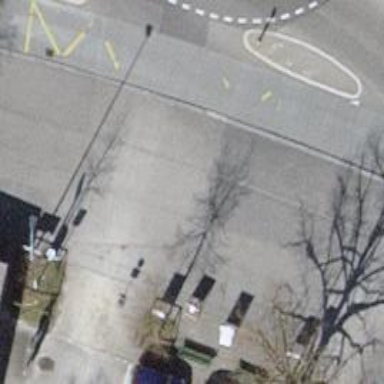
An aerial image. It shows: Platform for public transport. The platform is located by the road.